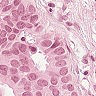
Metastatic tissue present: yes